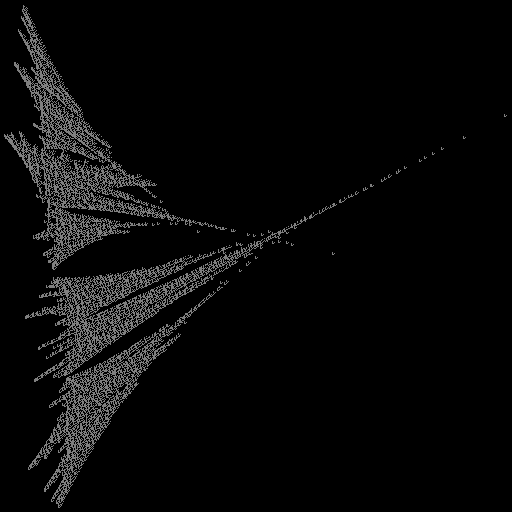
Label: ginkgo